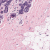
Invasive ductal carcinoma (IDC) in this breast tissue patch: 0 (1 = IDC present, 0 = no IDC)